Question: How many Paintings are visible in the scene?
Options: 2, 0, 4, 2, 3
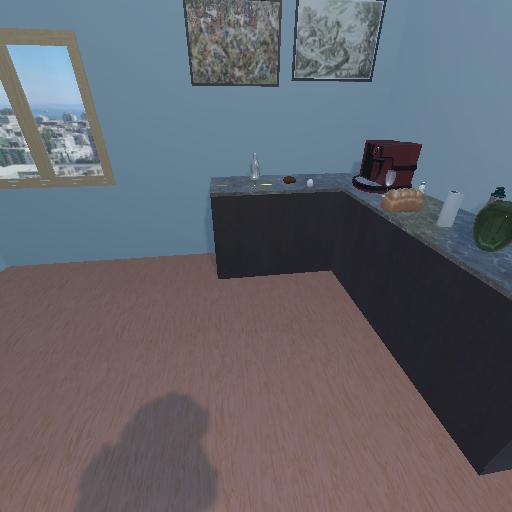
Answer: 2